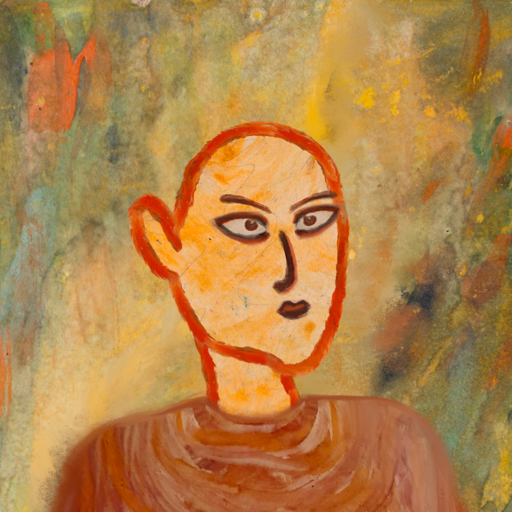
Background: Comrade, Head And Neck Side: Experience, Face Side: Roy_Bahadur, Bust: Pious_Lady, Hair Side: Blank, Head Accessory: Blank, Second Necklace: Blank, Necklace: Blank, Baby: Blank